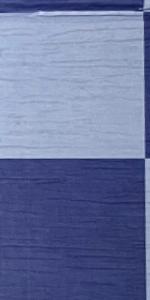
Label: Empty